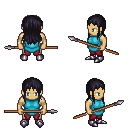
a pixel art fantasy rpg character, male body template, human, tanned skin, teal tunic, red pants, raven unkempt hairstyle, metal boots, spear, four views (front, back, left, right), 2x2 character sprite sheet, small pixel art, hard edges, no anti-aliasing